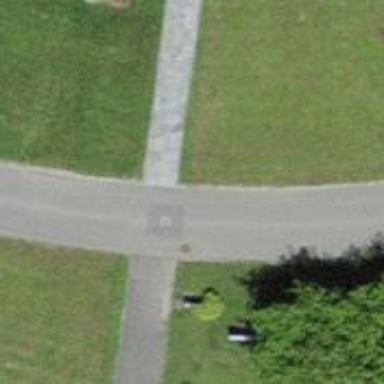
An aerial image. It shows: Paved path.